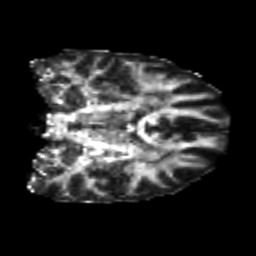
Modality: FA
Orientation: coronal
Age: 23
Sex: male
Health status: healthy
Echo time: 0.074 s